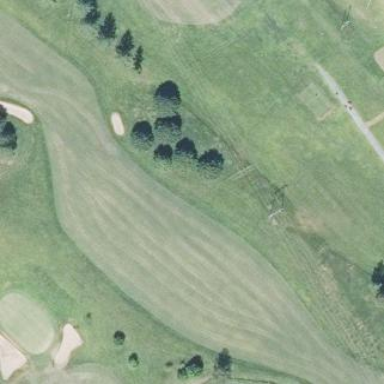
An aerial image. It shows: Golf fairway surrounded by grass.